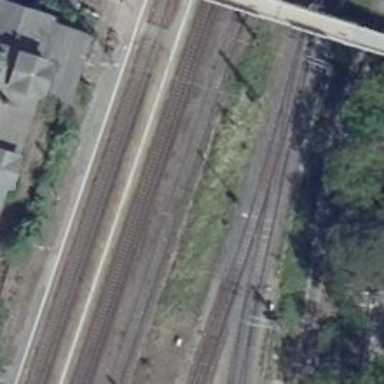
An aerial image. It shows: Stop position for public transport at railway stop.